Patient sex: M
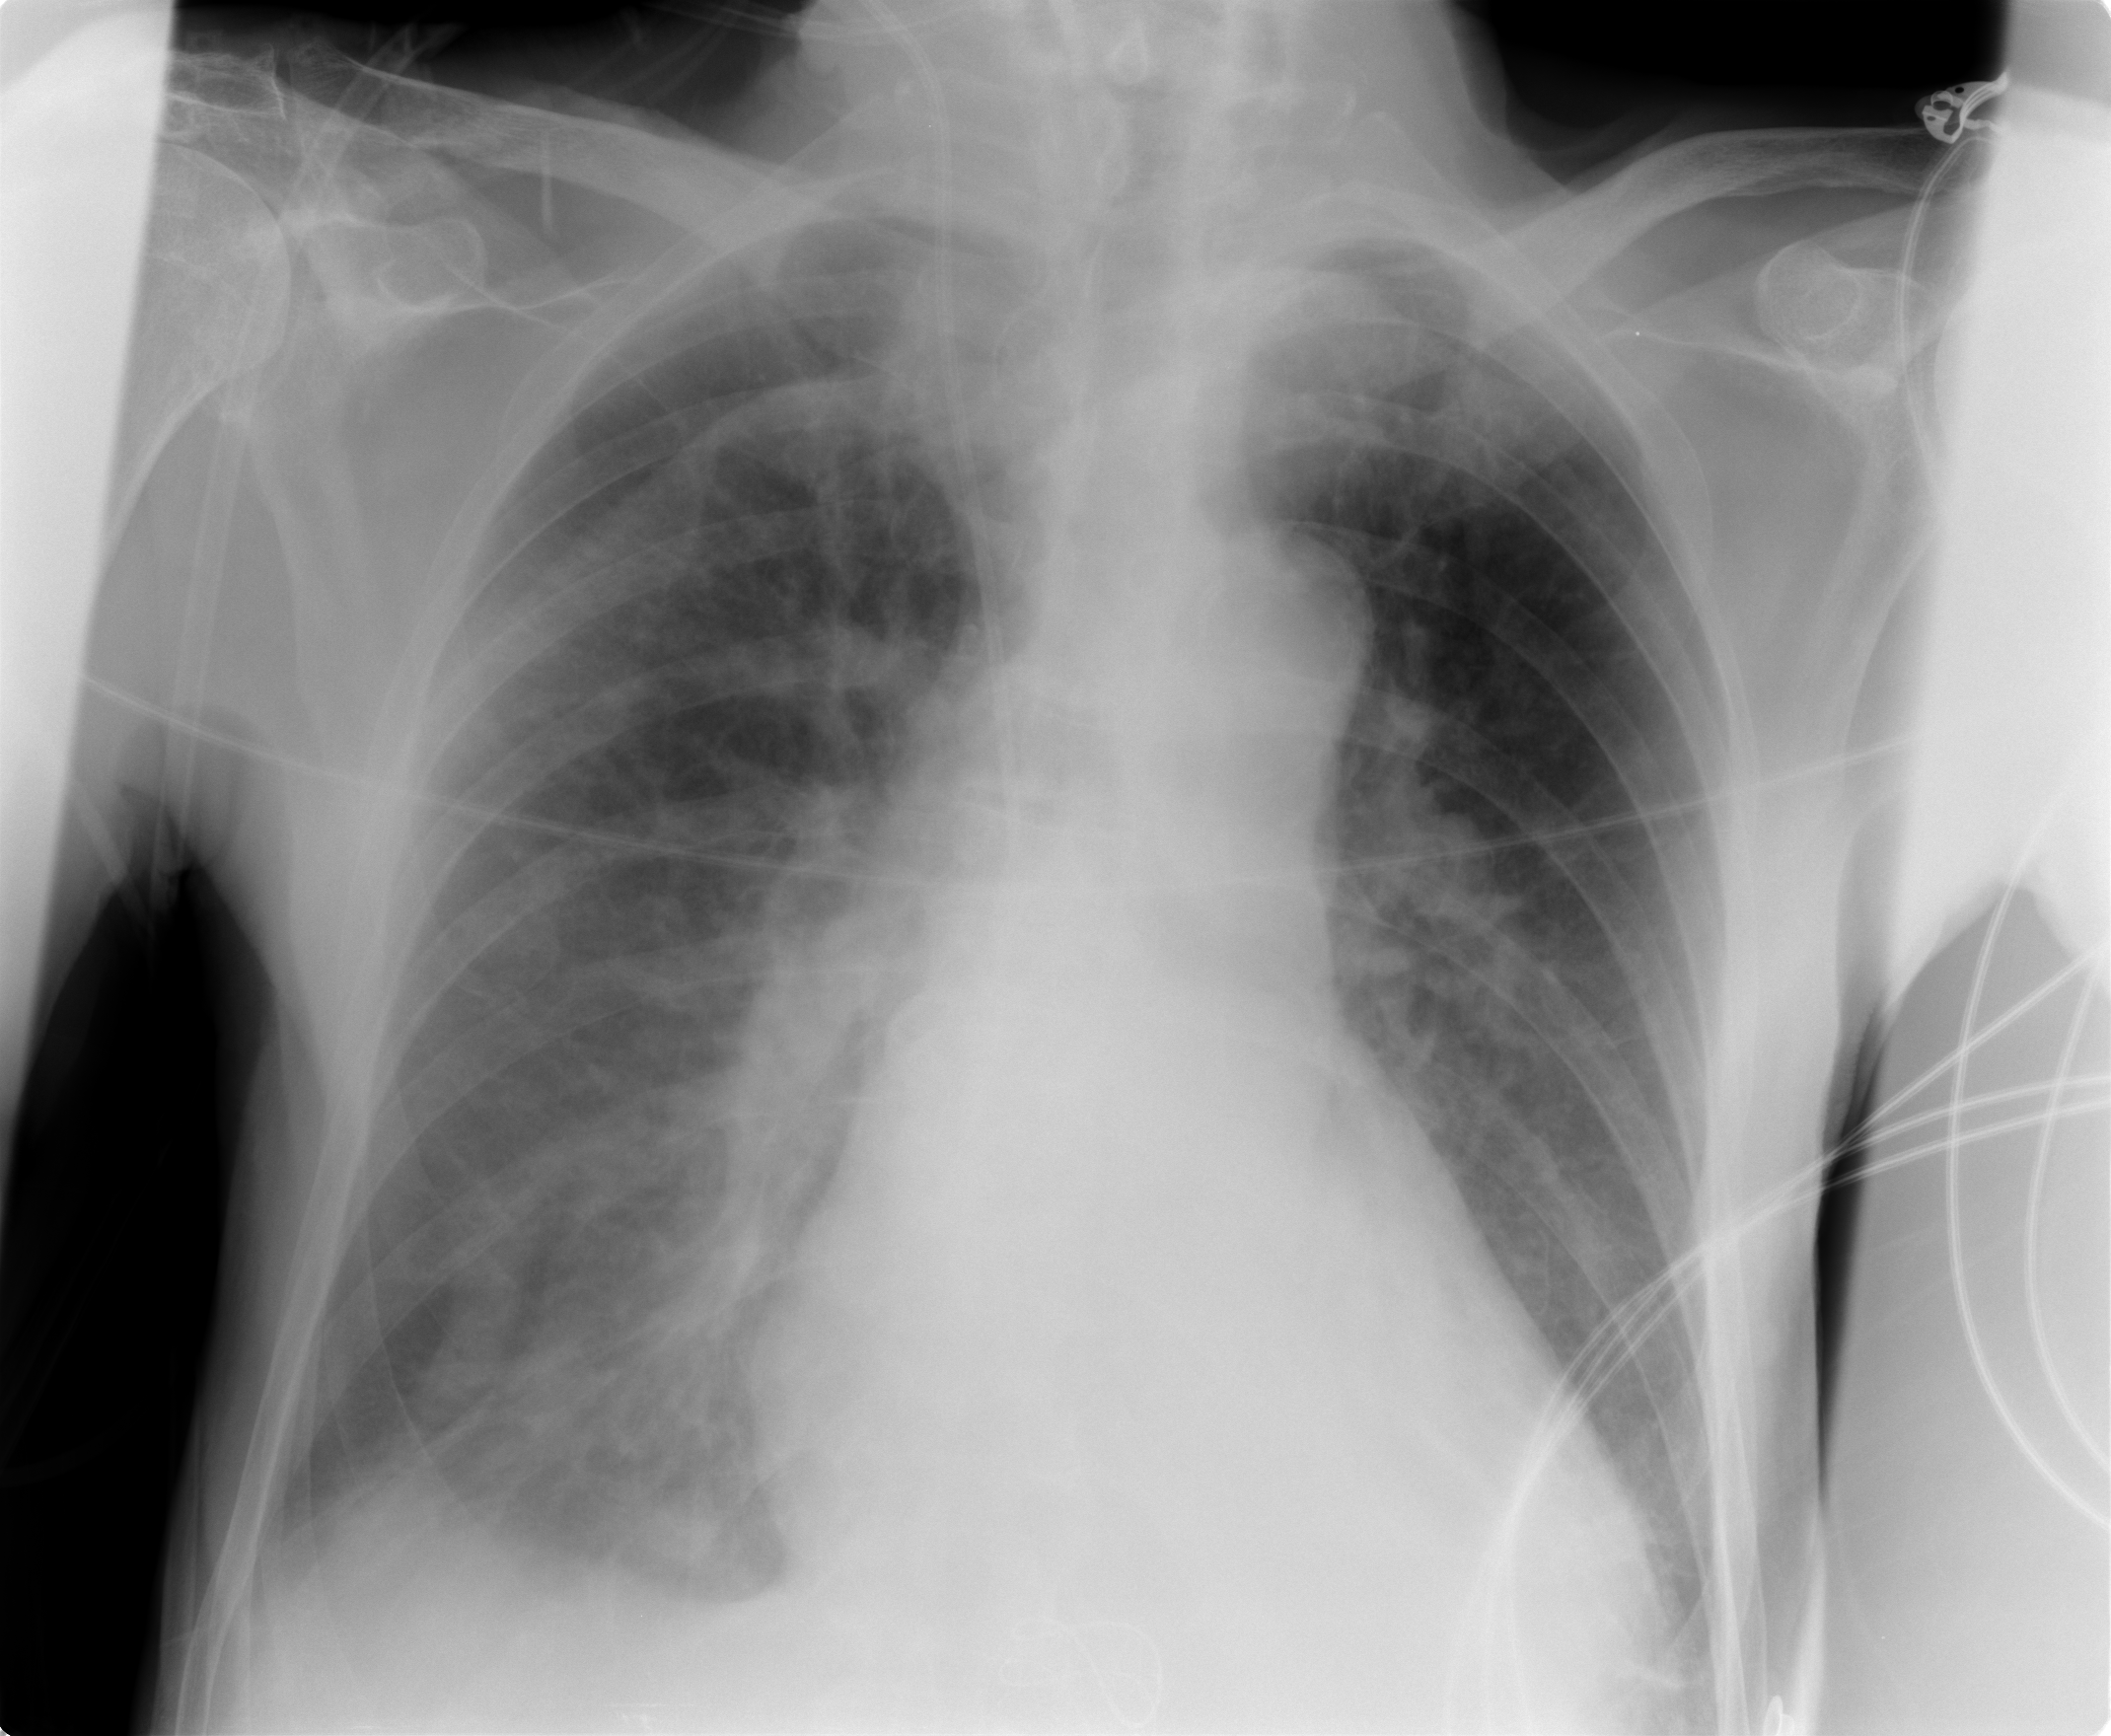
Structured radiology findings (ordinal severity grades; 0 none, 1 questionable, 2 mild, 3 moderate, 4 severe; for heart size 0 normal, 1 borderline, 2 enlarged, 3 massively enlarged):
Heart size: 0
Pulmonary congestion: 2
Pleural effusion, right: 0
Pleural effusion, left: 0
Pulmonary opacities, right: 2
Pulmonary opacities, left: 0
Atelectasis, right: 2
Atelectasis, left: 0